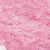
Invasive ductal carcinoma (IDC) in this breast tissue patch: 0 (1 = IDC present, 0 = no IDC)